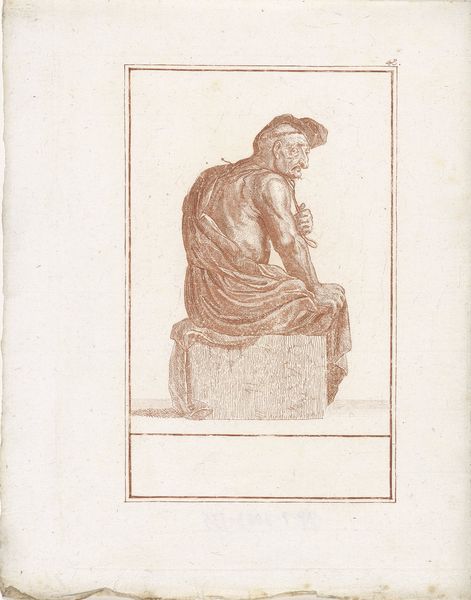
Titel: Monnik die zichzelf kastijdt
Künstler: Jacob Gole
Standort: Amsterdam
Institution: Rijksmuseum
Schlagwörter: hat, arm, face, hair, nose, old, portrait, robe, sit, sitting, druck, radierung, hand, profile, man, rock, stone, ear, head, drawing, paper, chin, rötel, cloak, clothes, art, artist, back, monk, eye, cloth, page, bored, muscle, block